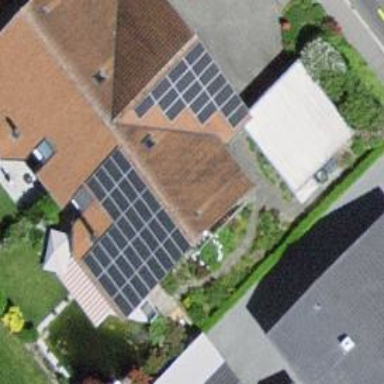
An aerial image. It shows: Solar power generator with photovoltaic panels.